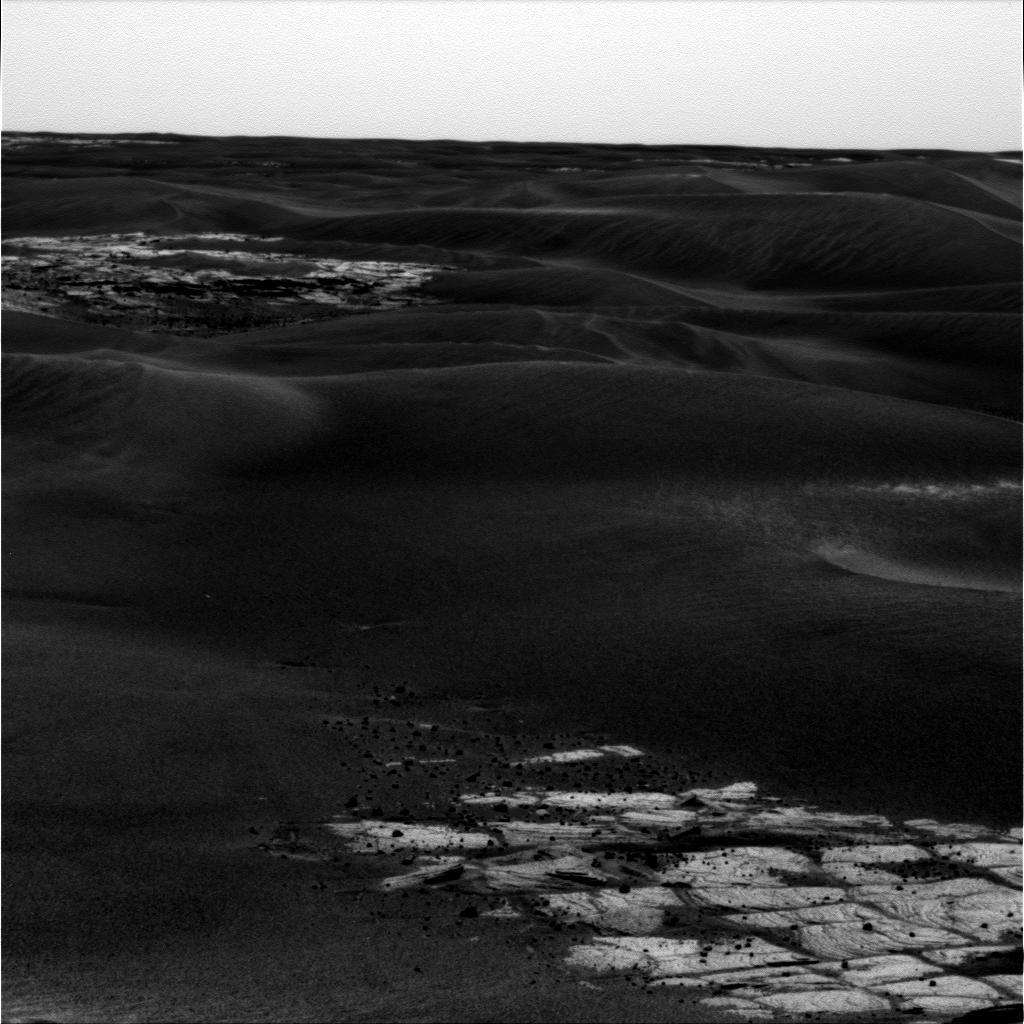
Terrain classes present: Bedrock, Gravel / Sand / Soil, Sky / Distant Mountains